Field crop: maize
Growth stage: 1
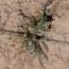
Species: salsola